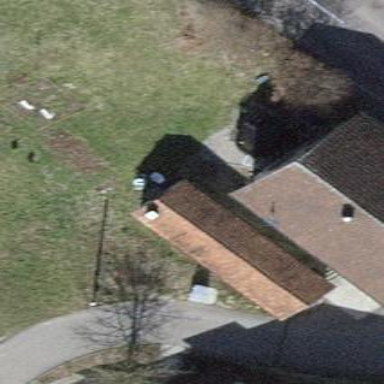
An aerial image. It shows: Shed building.